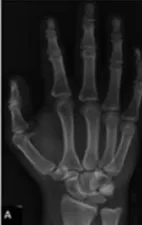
Radiograph demonstration of a perilunate dislocation: The lunate maintains its normal articulation with the radius, whereas the capitated articular surface is dislocated from the lunate dorsally.
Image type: radiology (x_ray)